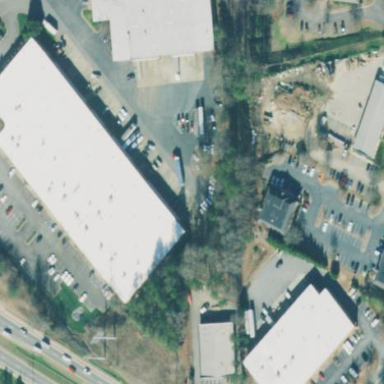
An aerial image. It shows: Warehouse building.